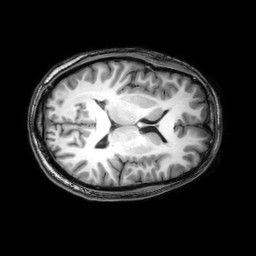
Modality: T1w
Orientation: axial
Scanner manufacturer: philips
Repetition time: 0.0082 s
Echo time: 0.00376 s